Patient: sex F, age 31
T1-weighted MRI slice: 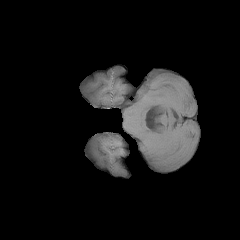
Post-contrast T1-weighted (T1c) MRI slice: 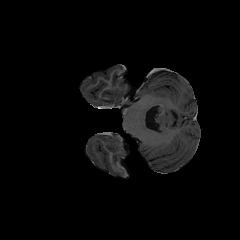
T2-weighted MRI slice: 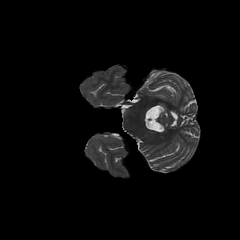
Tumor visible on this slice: no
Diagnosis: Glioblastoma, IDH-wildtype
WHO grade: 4